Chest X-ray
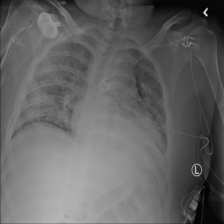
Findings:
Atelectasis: negative
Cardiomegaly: negative
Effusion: negative
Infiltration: negative
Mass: negative
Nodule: negative
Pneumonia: negative
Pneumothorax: negative
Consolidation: negative
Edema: negative
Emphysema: negative
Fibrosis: negative
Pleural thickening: negative
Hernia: negative